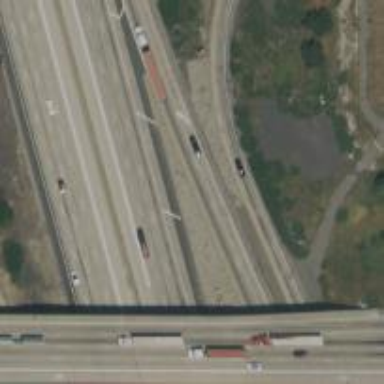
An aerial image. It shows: Asphalt motorway link.